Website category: sports
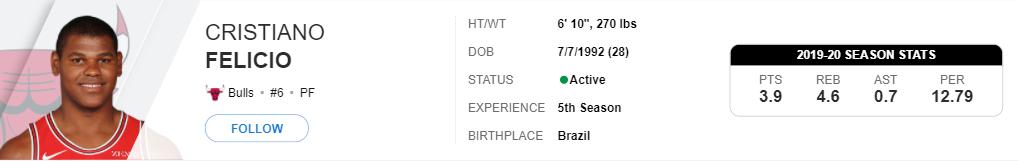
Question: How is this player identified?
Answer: Cristiano Felicio

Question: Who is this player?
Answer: Cristiano Felicio

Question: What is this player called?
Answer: Cristiano Felicio

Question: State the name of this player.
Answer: Cristiano Felicio

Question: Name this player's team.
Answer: Bulls

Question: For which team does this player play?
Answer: Bulls

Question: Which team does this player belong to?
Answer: Bulls

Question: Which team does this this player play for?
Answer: Bulls

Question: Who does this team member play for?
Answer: Bulls

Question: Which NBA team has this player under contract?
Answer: Bulls

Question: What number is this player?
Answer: #6

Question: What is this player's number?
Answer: #6

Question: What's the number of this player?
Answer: #6

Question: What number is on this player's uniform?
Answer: #6

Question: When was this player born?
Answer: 7/7/1992

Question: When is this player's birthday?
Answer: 7/7/1992

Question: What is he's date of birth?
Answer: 7/7/1992

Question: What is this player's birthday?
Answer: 7/7/1992

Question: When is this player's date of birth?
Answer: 7/7/1992

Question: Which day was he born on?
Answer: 7/7/1992

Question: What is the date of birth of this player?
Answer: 7/7/1992

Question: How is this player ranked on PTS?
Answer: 3.9

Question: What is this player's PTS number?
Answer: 3.9

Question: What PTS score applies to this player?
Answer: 3.9

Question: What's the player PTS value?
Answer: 3.9

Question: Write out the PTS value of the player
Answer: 3.9

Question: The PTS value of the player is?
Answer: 3.9

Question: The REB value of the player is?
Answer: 4.6

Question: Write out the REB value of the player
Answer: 4.6

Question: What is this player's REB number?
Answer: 4.6

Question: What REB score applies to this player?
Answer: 4.6

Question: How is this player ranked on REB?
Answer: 4.6

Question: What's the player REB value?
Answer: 4.6

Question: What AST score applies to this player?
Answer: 0.7

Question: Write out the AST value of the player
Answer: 0.7

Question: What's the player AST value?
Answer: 0.7

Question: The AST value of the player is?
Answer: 0.7

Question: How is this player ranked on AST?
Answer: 0.7

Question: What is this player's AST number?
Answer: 0.7

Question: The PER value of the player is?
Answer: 12.79

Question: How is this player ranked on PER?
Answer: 12.79

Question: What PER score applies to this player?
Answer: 12.79

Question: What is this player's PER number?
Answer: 12.79

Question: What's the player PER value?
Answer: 12.79

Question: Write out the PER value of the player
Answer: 12.79

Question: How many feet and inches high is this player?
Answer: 6' 10"

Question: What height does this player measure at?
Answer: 6' 10"

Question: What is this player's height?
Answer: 6' 10"

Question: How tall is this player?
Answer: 6' 10"

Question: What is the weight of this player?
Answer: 270 lbs

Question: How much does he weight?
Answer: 270 lbs

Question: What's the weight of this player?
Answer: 270 lbs

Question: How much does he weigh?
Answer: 270 lbs

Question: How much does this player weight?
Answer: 270 lbs